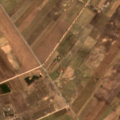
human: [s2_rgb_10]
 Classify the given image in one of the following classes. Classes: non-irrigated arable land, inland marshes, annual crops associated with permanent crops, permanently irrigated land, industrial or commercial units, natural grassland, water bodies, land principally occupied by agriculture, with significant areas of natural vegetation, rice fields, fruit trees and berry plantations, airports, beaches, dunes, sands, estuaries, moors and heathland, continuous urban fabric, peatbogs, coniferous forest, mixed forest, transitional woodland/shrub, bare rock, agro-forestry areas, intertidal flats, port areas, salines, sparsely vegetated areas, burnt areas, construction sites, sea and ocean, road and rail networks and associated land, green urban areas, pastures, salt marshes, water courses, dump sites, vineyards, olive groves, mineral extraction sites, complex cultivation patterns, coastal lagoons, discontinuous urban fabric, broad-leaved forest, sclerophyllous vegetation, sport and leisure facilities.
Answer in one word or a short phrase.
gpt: non-irrigated arable land, broad-leaved forest